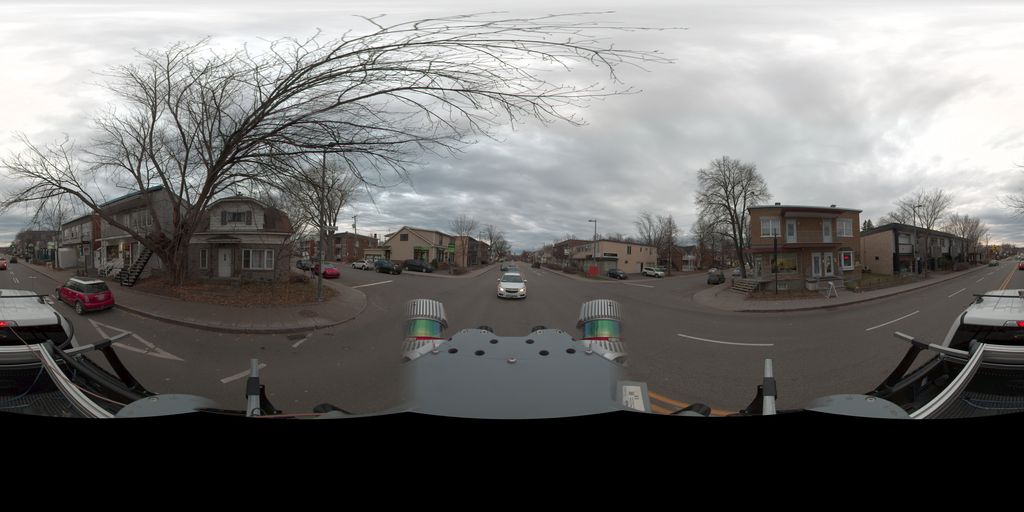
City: quebec_city